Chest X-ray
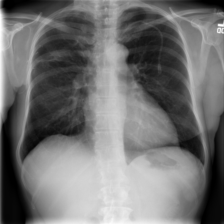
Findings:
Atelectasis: negative
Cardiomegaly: negative
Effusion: negative
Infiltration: positive
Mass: negative
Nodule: negative
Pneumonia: negative
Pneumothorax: negative
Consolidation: negative
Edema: negative
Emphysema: negative
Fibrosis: negative
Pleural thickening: negative
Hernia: negative